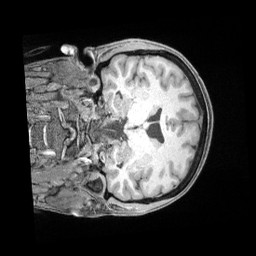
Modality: T1w
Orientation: coronal
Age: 35
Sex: female
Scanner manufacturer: siemens
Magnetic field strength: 3 T
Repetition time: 2 s
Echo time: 0.00211 s